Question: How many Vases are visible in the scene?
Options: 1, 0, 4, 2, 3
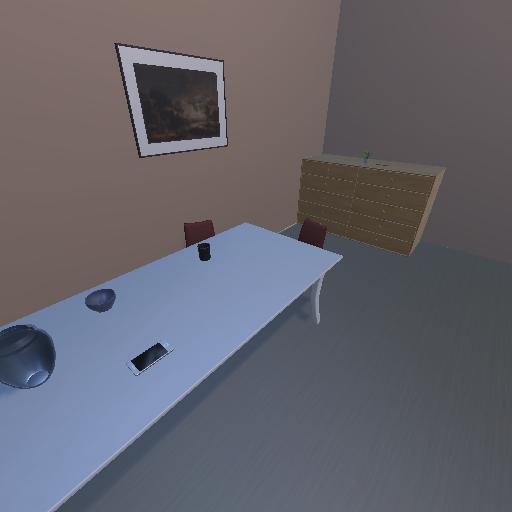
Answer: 1